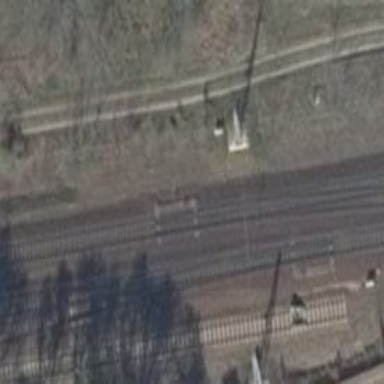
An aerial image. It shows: Milestone along the railway with catenary mast.